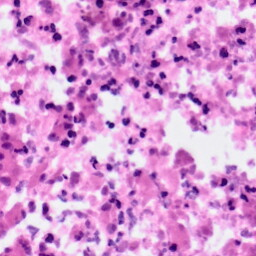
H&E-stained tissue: Pancreatic